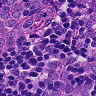
Metastatic tissue present: yes